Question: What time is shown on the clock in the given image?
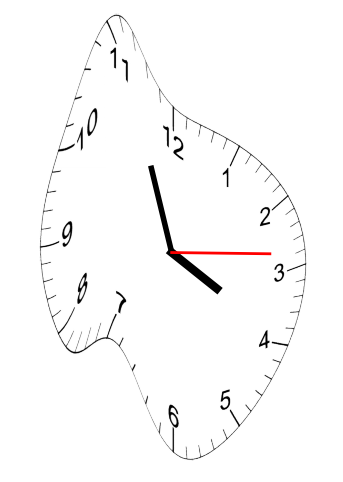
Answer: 03:56:14